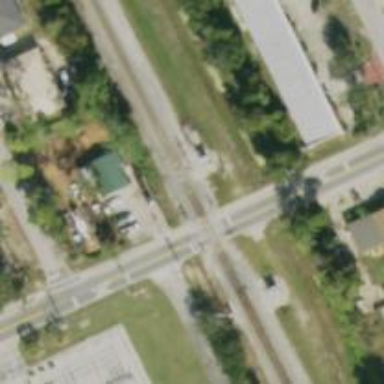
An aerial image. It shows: Railway signal.